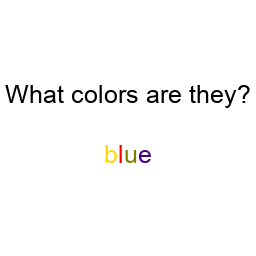
Color: gold, red, olive, indigo
Color name shown: blue
Background color: white
Question text color: black